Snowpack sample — Buffalo Mountain, Silverthorne, Colorado, USA (1/25/25, 10:11 AM MST)
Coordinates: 39.6222, -106.1139
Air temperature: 22 °F
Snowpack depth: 110 cm
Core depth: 10 cm
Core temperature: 46.4 °F
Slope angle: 12°, slope face: 102°
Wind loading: high
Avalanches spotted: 0
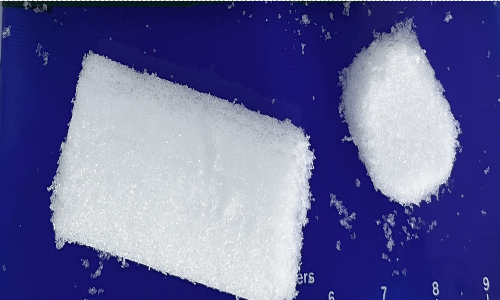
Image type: core
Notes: No avalanches nearby, collected on the outskirts of a fire break 15 meters from the treeline, on way to Buffalo and Red Mountain